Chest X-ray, AP view. Patient: 34 years old, sex M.
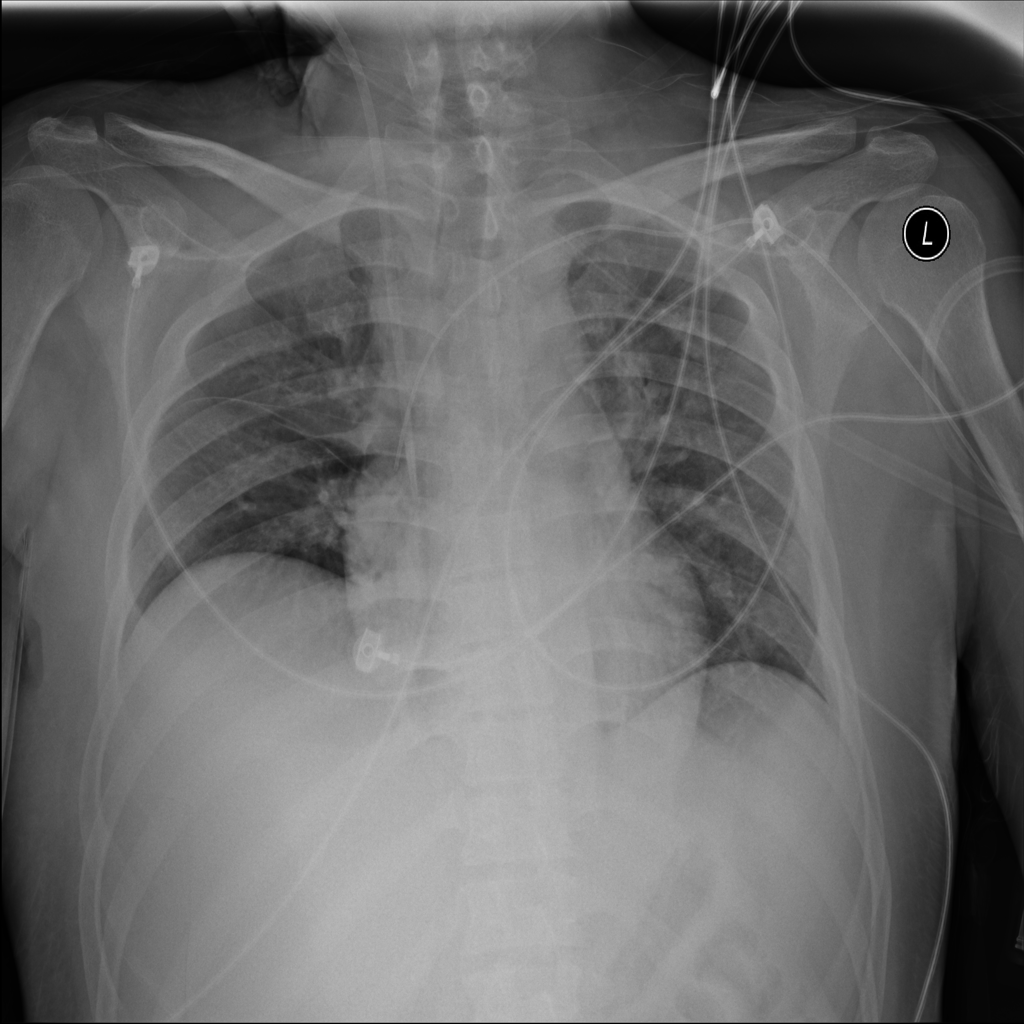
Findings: No Finding